Aerial crown-view tile of a tropical tree (Barro Colorado Island, Panama), acquired 20250512:
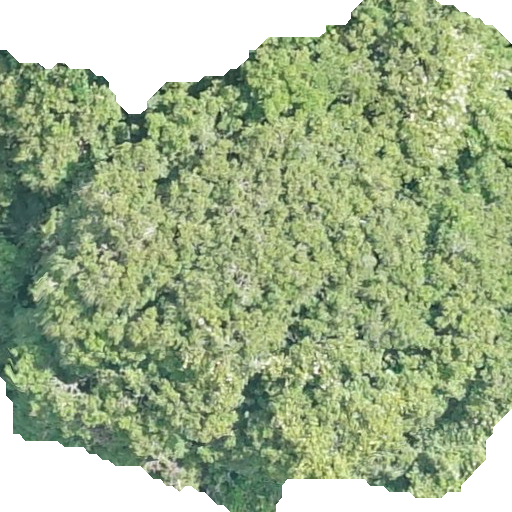
Species: Prioria copaifera
GBIF accepted scientific name: Prioria copaifera
Crown area: 364.18 m²